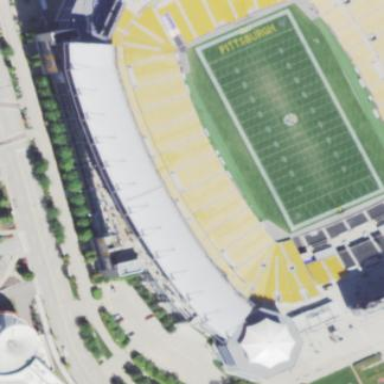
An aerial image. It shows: Pitch for American football.